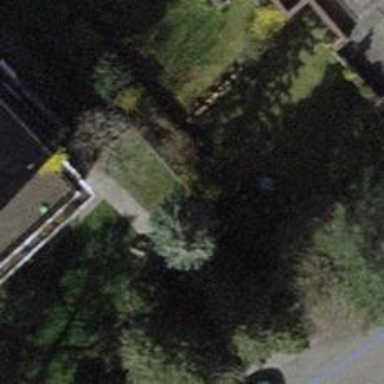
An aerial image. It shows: Avenue lined with trees.